Field crop: maize
Growth stage: 2
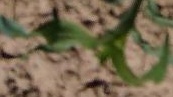
Species: maize